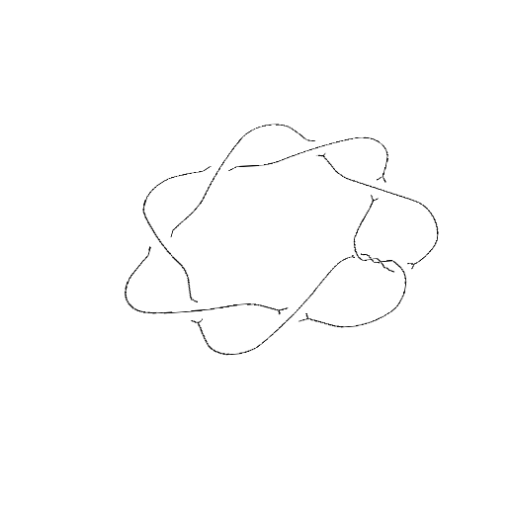
Crossing number: 10